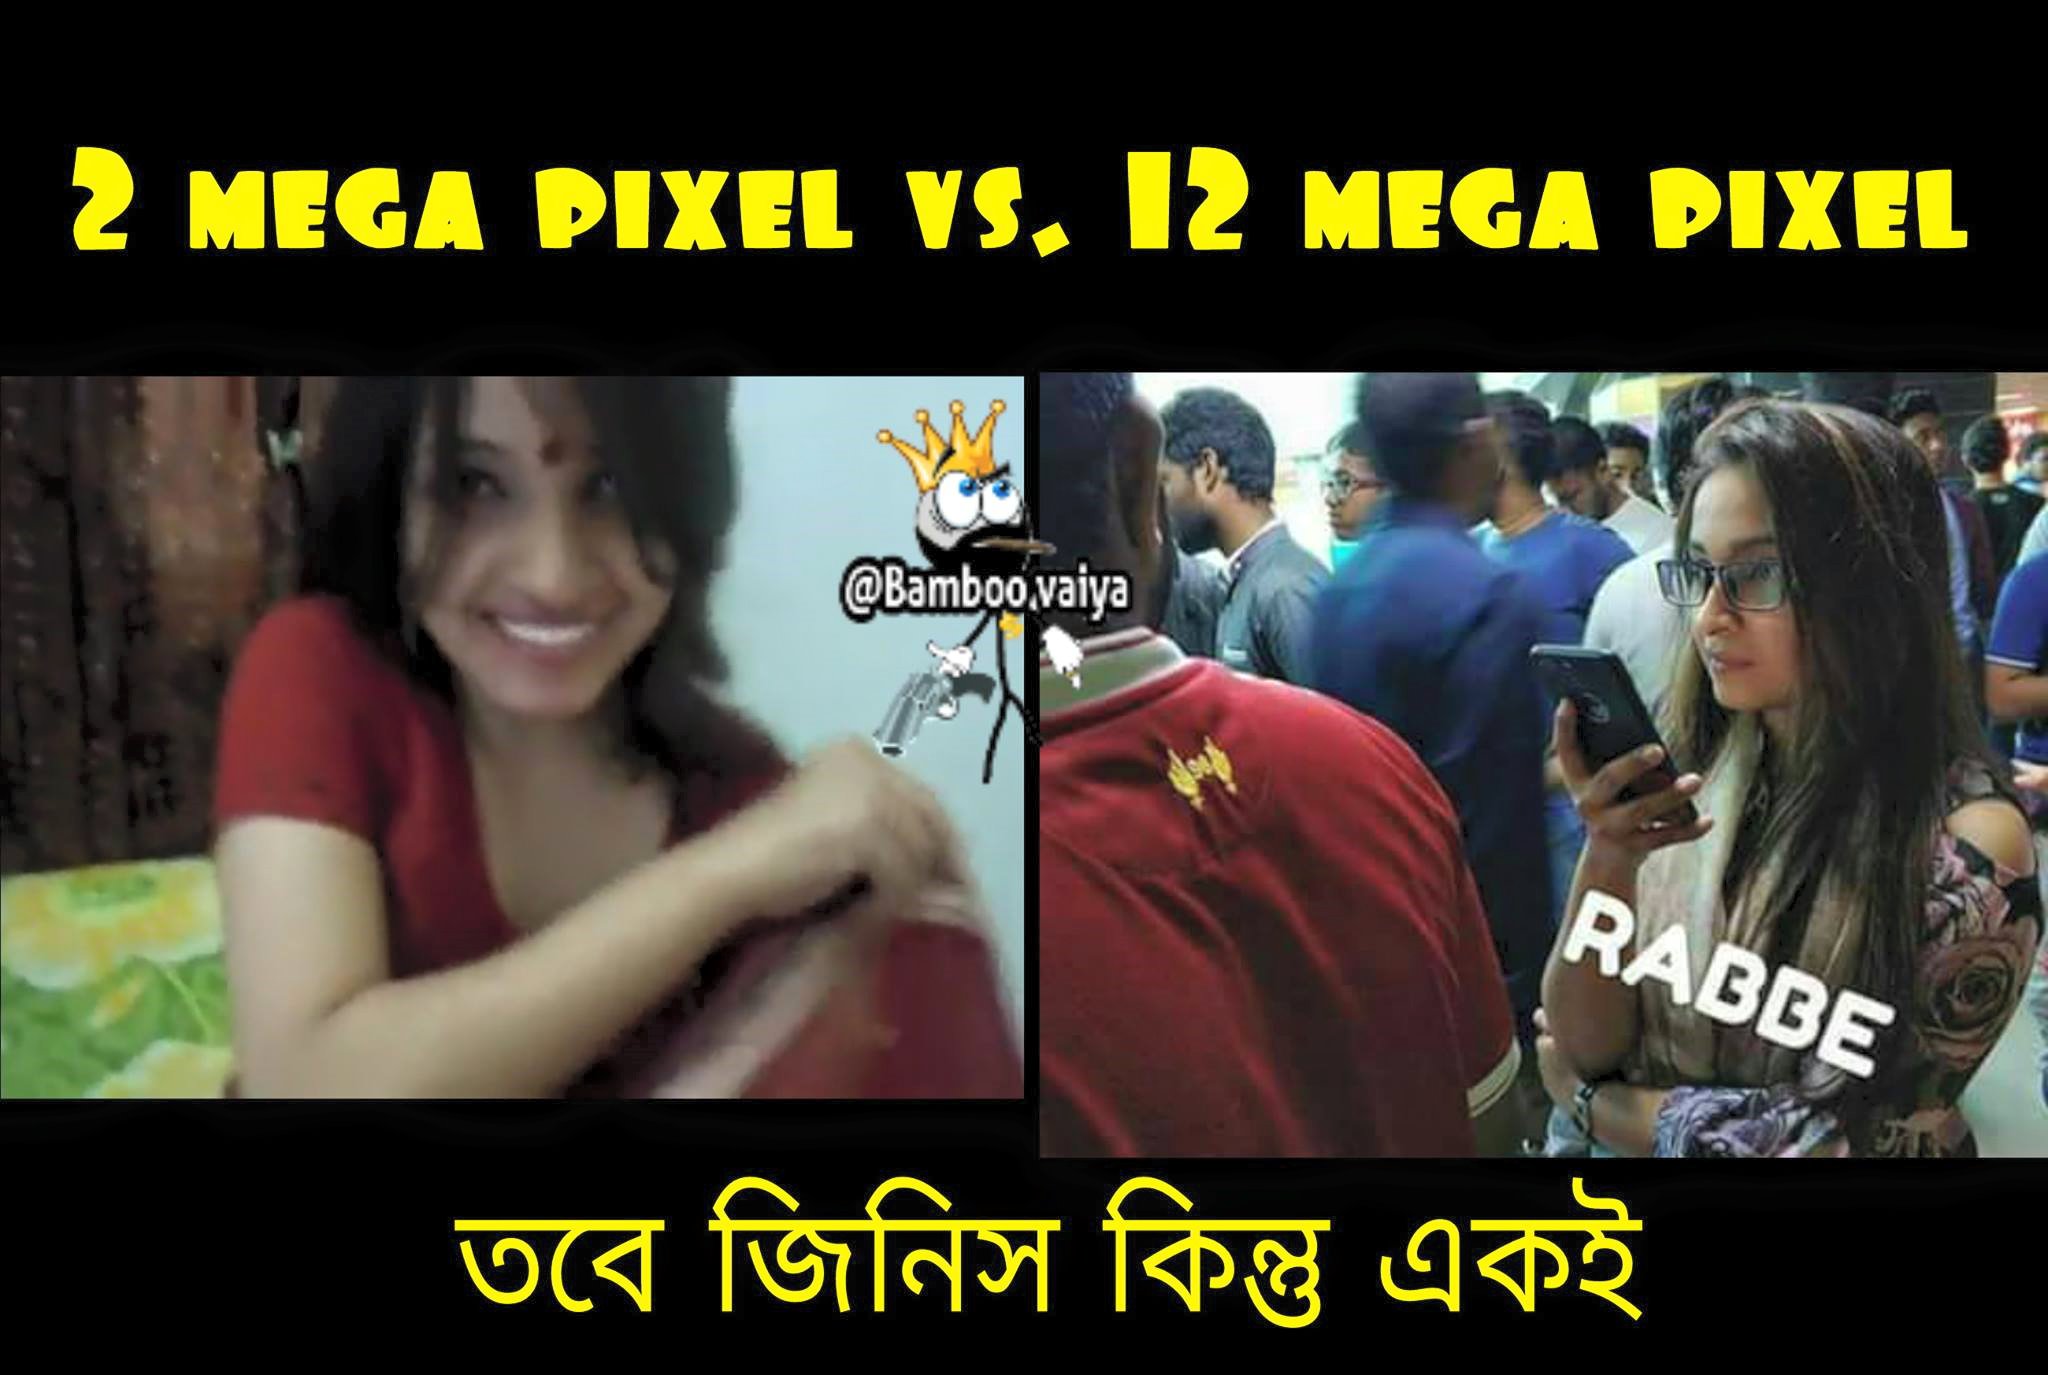
Caption: 2 MEGA PIXEL VS   12 MEGA PIXEL  তবে জিনিস কিন্তু একই
Label: hate